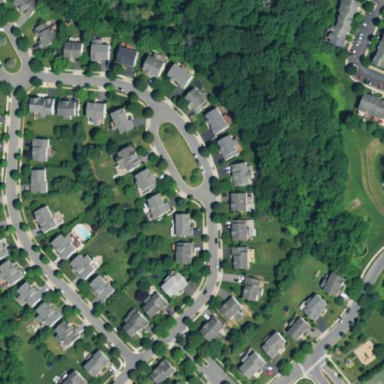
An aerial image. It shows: Neighborhood.